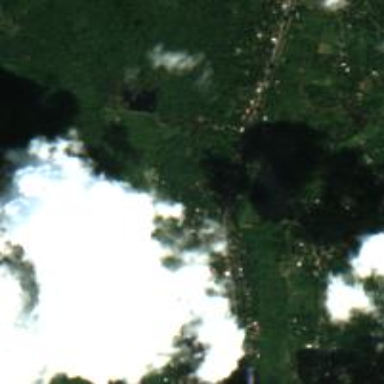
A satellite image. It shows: Village area.